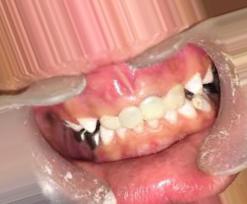
Condition: Caries